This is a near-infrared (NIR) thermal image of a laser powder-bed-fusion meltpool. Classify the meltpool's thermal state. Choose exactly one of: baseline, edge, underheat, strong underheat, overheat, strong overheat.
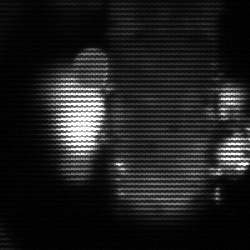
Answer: strong underheat